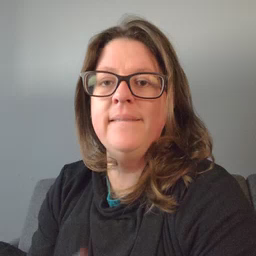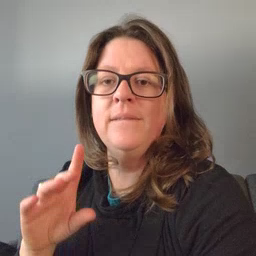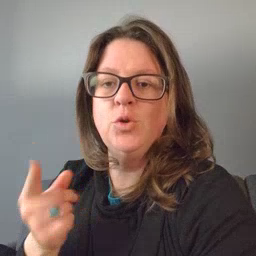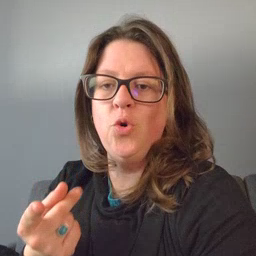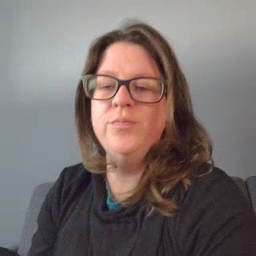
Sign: dog